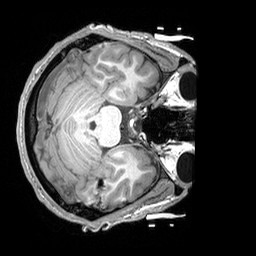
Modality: T1w
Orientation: axial
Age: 22
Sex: male
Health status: healthy
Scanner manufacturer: siemens
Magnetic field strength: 3 T
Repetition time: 2.3 s
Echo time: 0.00303 s